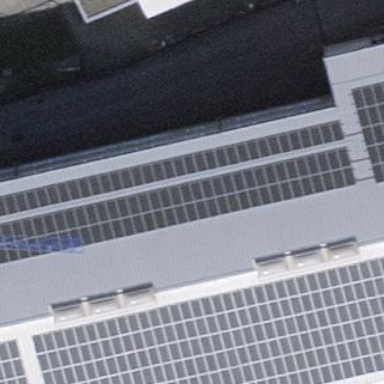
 consisting of solar photovoltaic panels."